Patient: sex M, age 50
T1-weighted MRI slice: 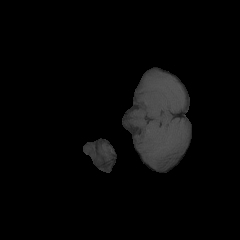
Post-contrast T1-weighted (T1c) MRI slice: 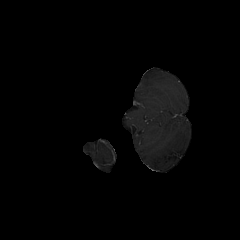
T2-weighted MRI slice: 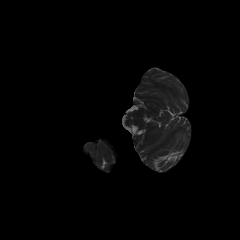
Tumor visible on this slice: no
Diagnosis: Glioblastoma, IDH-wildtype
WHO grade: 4